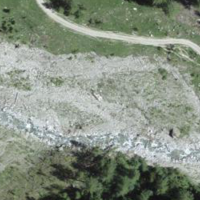
EUNIS habitat code: 26
Species observed at this site:
Pyrgus andromedae